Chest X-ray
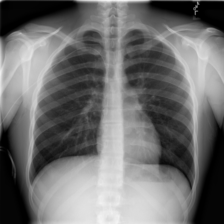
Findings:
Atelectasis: negative
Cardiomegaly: negative
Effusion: negative
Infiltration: negative
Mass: negative
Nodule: negative
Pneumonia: negative
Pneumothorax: negative
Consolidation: negative
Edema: negative
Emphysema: negative
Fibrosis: negative
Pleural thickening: negative
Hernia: negative